Question: I want to create a custom listview in which every single row has a textview and an imageview(which i'll use to check/uncheck the list items) as shown in the following figure:

I want to delete multiple items from the list. How to achieve this ?? Can you please provide any tutorial or reference or link to learn this ??
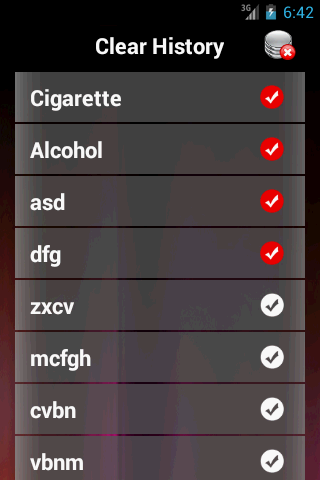
Answer: This is how i created my custom listview with ease:
'''
import java.util.ArrayList;
import java.util.Arrays;
import java.util.List;
import android.app.Activity;
import android.app.AlertDialog;
import android.app.AlertDialog.Builder;
import android.content.Context;
import android.content.DialogInterface;
import android.content.pm.ActivityInfo;
import android.database.Cursor;
import android.database.sqlite.SQLiteDatabase;
import android.os.Bundle;
import android.view.KeyEvent;
import android.view.LayoutInflater;
import android.view.View;
import android.view.View.OnClickListener;
import android.view.ViewGroup;
import android.widget.AdapterView;
import android.widget.AdapterView.OnItemClickListener;
import android.widget.ArrayAdapter;
import android.widget.ImageView;
import android.widget.ListView;
import android.widget.TextView;
import android.widget.Toast;
public class DeleteData extends Activity {
Cursor cursor;
ListView lv_delete_data;
static ArrayList<Integer> listOfItemsToDelete;
SQLiteDatabase database;
private Category[] categories;
ArrayList<Category> categoryList;
private ArrayAdapter<Category> listAdapter;
ImageView iv_delete;
@Override
protected void onCreate(Bundle savedInstanceState) {
super.onCreate(savedInstanceState);
setContentView(R.layout.activity_delete_data);
this.setRequestedOrientation(ActivityInfo.SCREEN_ORIENTATION_PORTRAIT);
manage_reload_list();
listOfItemsToDelete = new ArrayList<Integer>();
iv_delete = (ImageView) findViewById(R.id.imageViewDeleteDataDelete);
iv_delete.setClickable(true);
iv_delete.setOnClickListener(new OnClickListener() {
@Override
public void onClick(View v) {
if (listOfItemsToDelete.isEmpty()) {
Toast.makeText(getBaseContext(), "No items selected.",
Toast.LENGTH_SHORT).show();
}
else {
showDialog(
"Warning",
"Are you sure you want to delete these categories ? This will erase all records attached with it.");
}
}
});
lv_delete_data = (ListView) findViewById(R.id.listViewDeleteData);
lv_delete_data.setAdapter(listAdapter);
lv_delete_data.setOnItemClickListener(new OnItemClickListener() {
@Override
public void onItemClick(AdapterView<?> arg0, View arg1, int arg2,
long arg3) {
// TODO Auto-generated method stub
ImageView imageView = (ImageView) arg1
.findViewById(R.id.imageViewSingleRowDeleteData);
Category category = (Category) imageView.getTag();
if (category.getChecked() == false) {
imageView.setImageResource(R.drawable.set_check);
listOfItemsToDelete.add(category.getId());
category.setChecked(true);
} else {
imageView.setImageResource(R.drawable.set_basecircle);
listOfItemsToDelete.remove((Integer) category.getId());
category.setChecked(false);
}
}
});
}
private void showDialog(final String title, String message) {
AlertDialog.Builder adb = new Builder(DeleteData.this);
adb.setTitle(title);
adb.setMessage(message);
adb.setIcon(R.drawable.ic_launcher);
String btn = "Ok";
if (title.equals("Warning")) {
btn = "Yes";
adb.setNegativeButton("No", new DialogInterface.OnClickListener() {
public void onClick(DialogInterface dialog, int which) {
dialog.dismiss();
}
});
}
adb.setPositiveButton(btn, new DialogInterface.OnClickListener() {
public void onClick(DialogInterface arg0, int arg1) {
if (title.equals("Warning")) {
for (int i : listOfItemsToDelete) {
// -------first delete from category table-----
database.delete("category_fields", "cat_id=?",
new String[] { i + "" });
// --------now fetch rec_id where cat_id =
// i-----------------
cursor = database.query("records_data",
new String[] { "rec_id" }, "cat_id=?",
new String[] { i + "" }, null, null, null);
if (cursor.getCount() == 0)
cursor.close();
else {
ArrayList<Integer> al_tmp_rec_id = new ArrayList<Integer>();
while (cursor.moveToNext())
al_tmp_rec_id.add(cursor.getInt(0));
cursor.close();
for (int i1 : al_tmp_rec_id) {
database.delete("records_fields_data",
"rec_id=?", new String[] { i1 + "" });
database.delete("record_tag_relation",
"rec_id=?", new String[] { i1 + "" });
}
// ---------delete from records_data-------
database.delete("records_data", "cat_id=?",
new String[] { i + "" });
cursor.close();
}
}
showDialog("Success",
"Categories, with their records, deleted successfully.");
} else {
database.close();
listOfItemsToDelete.clear();
manage_reload_list();
lv_delete_data.setAdapter(listAdapter);
}
}
});
AlertDialog ad = adb.create();
ad.show();
}
protected void manage_reload_list() {
loadDatabase();
categoryList = new ArrayList<Category>();
// ------first fetch all categories name list-------
cursor = database.query("category", new String[] { "cat_id",
"cat_description" }, null, null, null, null, null);
if (cursor.getCount() == 0) {
Toast.makeText(getBaseContext(), "No categories found.",
Toast.LENGTH_SHORT).show();
cursor.close();
} else {
while (cursor.moveToNext()) {
categories = new Category[] { new Category(cursor.getInt(0),
cursor.getString(1)) };
categoryList.addAll(Arrays.asList(categories));
}
cursor.close();
}
listAdapter = new CategoryArrayAdapter(this, categoryList);
}
static class Category {
String cat_name = "";
int cat_id = 0;
Boolean checked = false;
Category(int cat_id, String name) {
this.cat_name = name;
this.cat_id = cat_id;
}
public int getId() {
return cat_id;
}
public String getCatName() {
return cat_name;
}
public Boolean getChecked() {
return checked;
}
public void setChecked(Boolean checked) {
this.checked = checked;
}
public boolean isChecked() {
return checked;
}
public void toggleChecked() {
checked = !checked;
}
}
static class CategoryViewHolder {
ImageView imageViewCheck;
TextView textViewCategoryName;
public CategoryViewHolder(ImageView iv_check, TextView tv_category_name) {
imageViewCheck = iv_check;
textViewCategoryName = tv_category_name;
}
public ImageView getImageViewCheck() {
return imageViewCheck;
}
public TextView getTextViewCategoryName() {
return textViewCategoryName;
}
}
static class CategoryArrayAdapter extends ArrayAdapter<Category> {
LayoutInflater inflater;
public CategoryArrayAdapter(Context context, List<Category> categoryList) {
super(context, R.layout.single_row_delete_data,
R.id.textViewSingleRowDeleteData, categoryList);
inflater = LayoutInflater.from(context);
}
@Override
public View getView(int position, View convertView, ViewGroup parent) {
Category category = (Category) this.getItem(position);
final ImageView imageViewCheck;
final TextView textViewCN;
if (convertView == null) {
convertView = inflater.inflate(R.layout.single_row_delete_data,
null);
imageViewCheck = (ImageView) convertView
.findViewById(R.id.imageViewSingleRowDeleteData);
textViewCN = (TextView) convertView
.findViewById(R.id.textViewSingleRowDeleteData);
convertView.setTag(new CategoryViewHolder(imageViewCheck,
textViewCN));
}
else {
CategoryViewHolder viewHolder = (CategoryViewHolder) convertView
.getTag();
imageViewCheck = viewHolder.getImageViewCheck();
textViewCN = viewHolder.getTextViewCategoryName();
}
imageViewCheck.setFocusable(false);
imageViewCheck.setFocusableInTouchMode(false);
imageViewCheck.setClickable(true);
imageViewCheck.setOnClickListener(new View.OnClickListener() {
public void onClick(View v) {
ImageView iv = (ImageView) v;
Category category = (Category) iv.getTag();
if (category.getChecked() == false) {
imageViewCheck.setImageResource(R.drawable.set_check);
listOfItemsToDelete.add(category.getId());
category.setChecked(true);
} else {
imageViewCheck
.setImageResource(R.drawable.set_basecircle);
listOfItemsToDelete.remove((Integer) category.getId());
category.setChecked(false);
}
}
});
imageViewCheck.setTag(category);
if (category.getChecked() == true)
imageViewCheck.setImageResource(R.drawable.set_check);
else
imageViewCheck.setImageResource(R.drawable.set_basecircle);
textViewCN.setText(category.getCatName());
return convertView;
}
}
private void loadDatabase() {
database = openOrCreateDatabase("WalletAppDatabase.db",
SQLiteDatabase.OPEN_READWRITE, null);
}
@Override
public boolean onKeyDown(int keyCode, KeyEvent event) {
if (keyCode == KeyEvent.KEYCODE_BACK && event.getRepeatCount() == 0) {
finish();
return true;
}
return super.onKeyDown(keyCode, event);
}
}
'''
Anyone who have doubts in this can ask me...